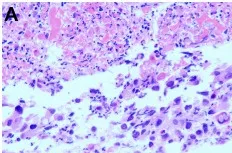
Hematoxylin-eosin HE staining and EBER, PD-L1 analysis of liver tumor tissues from the needle biopsy. (A) HE staining for EBER (200x).
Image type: pathology (h&e)